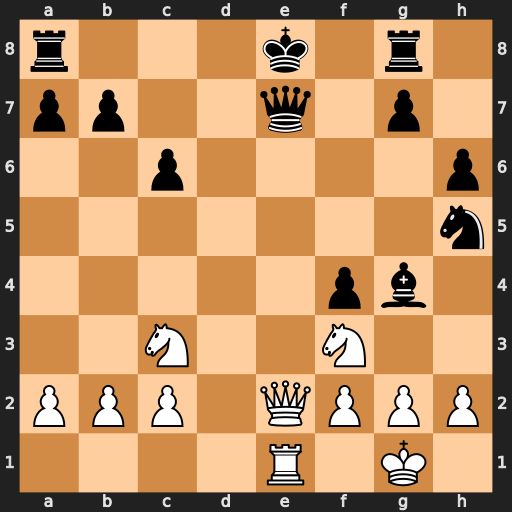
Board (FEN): r3k1r1/pp2q1p1/2p4p/7n/5pb1/2N2N2/PPP1QPPP/4R1K1
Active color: w
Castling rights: q
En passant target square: -
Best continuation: Qxe7#